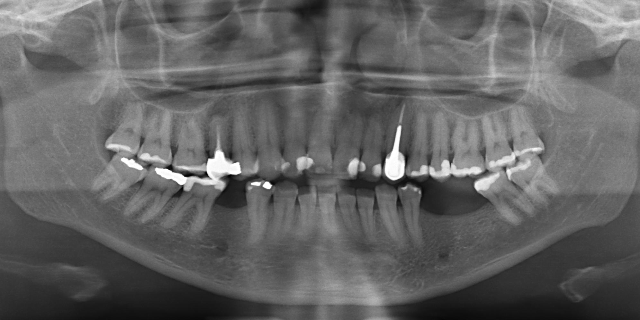
adult